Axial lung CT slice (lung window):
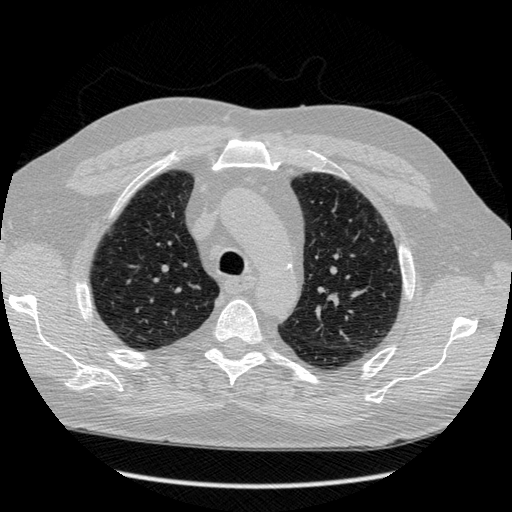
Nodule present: no